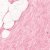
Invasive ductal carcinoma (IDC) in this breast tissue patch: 0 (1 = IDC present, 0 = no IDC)